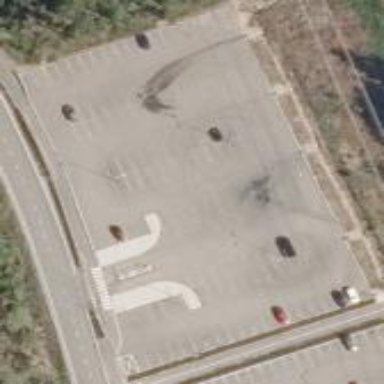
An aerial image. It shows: Asphalt surface parking area with park and ride facilities available.